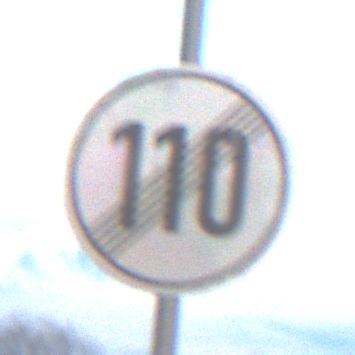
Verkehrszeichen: EndeGeschwindigkeit110
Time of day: SunriseSunset
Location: Outdoor (Nature)
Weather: PartlyCloudy
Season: NotSpecified
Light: Natural